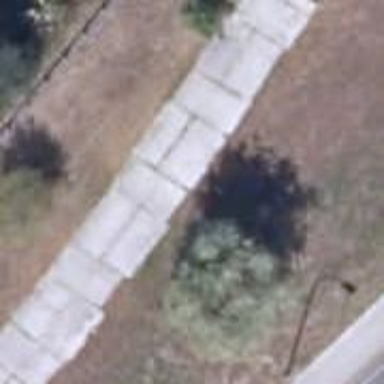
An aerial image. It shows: Cobblestone footway.